Question: 1) How can I wrap text in a 'QGraphicsTextItem' to fit a fixed rectangle, with width and height ?
Right now I am experimenting with creating a text, getting its bounding rectangle, and resizing it to fit the box - but I can't get wrapping.
'''
class TTT: public QGraphicsTextItem {
TTT() {
{
setPlainText("abcd");
qreal x = m_itemSize.width()/boundingRect().width();
qreal y = m_itemSize.height()/boundingRect().height();
scale(x, y);
}
void paint(QPainter* painter, const QStyleOptionGraphicsItem* option, QWidget* widget) {
// experiment with clip regions
// text gets covered by hole in clip
QRegion r0(boundingRect().toRect());
QRegion r1(QRect(5, 5, 10, 10), QRegion::Ellipse);
QRegion r2 = r0.subtracted(r1);
painter->setClipRegion(r2);
painter->setBrush(Qt::yellow);
painter->drawRect(boundingRect());
QGraphicsTextItem::paint(painter, option, widget);
}
}
'''
What makes wrapping happen, how can I trigger it ?
Right now, as I keep typing, the box is automatically expanding.
2) Is it possible to wrap the text in a 'QGraphicsItem' / 'QGraphicTextItem' subclass in a shape that is not a rectangle ?

(Something like in the image above)
I tried to use 'clipRegion', see code above, but I guess it is not the right way to go, clipping cuts the text but did not wrap.
Maybe it would... If I could figure out how to wrap text in the first place ?
Qt 4.8
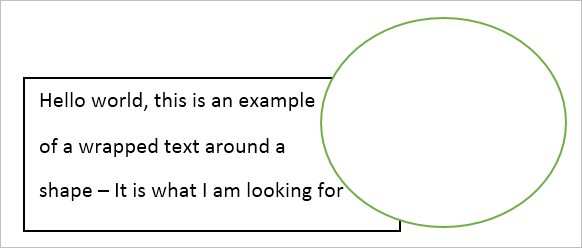
Answer: You did not specify Qt version but try:
> void QGraphicsTextItem::setTextWidth(qreal width)Sets the preferred width for the item's text. If the actual text is wider than >the specified width then it will be broken into multiple lines.If width is set to -1 then the text will not be broken into multiple lines >unless it is enforced through an explicit line break or a new paragraph.The default value is -1.